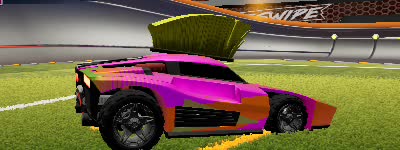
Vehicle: breakout